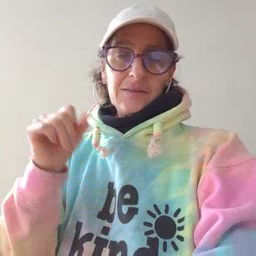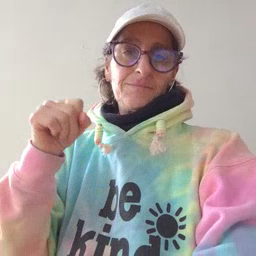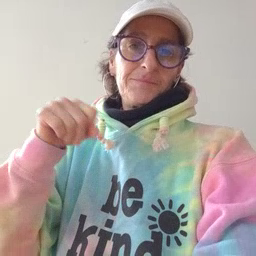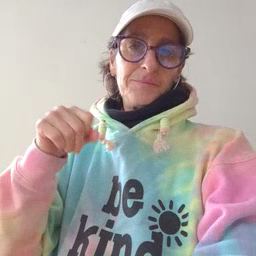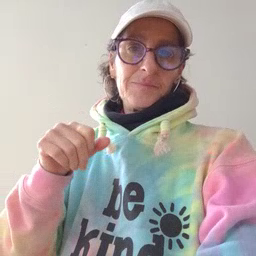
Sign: yes